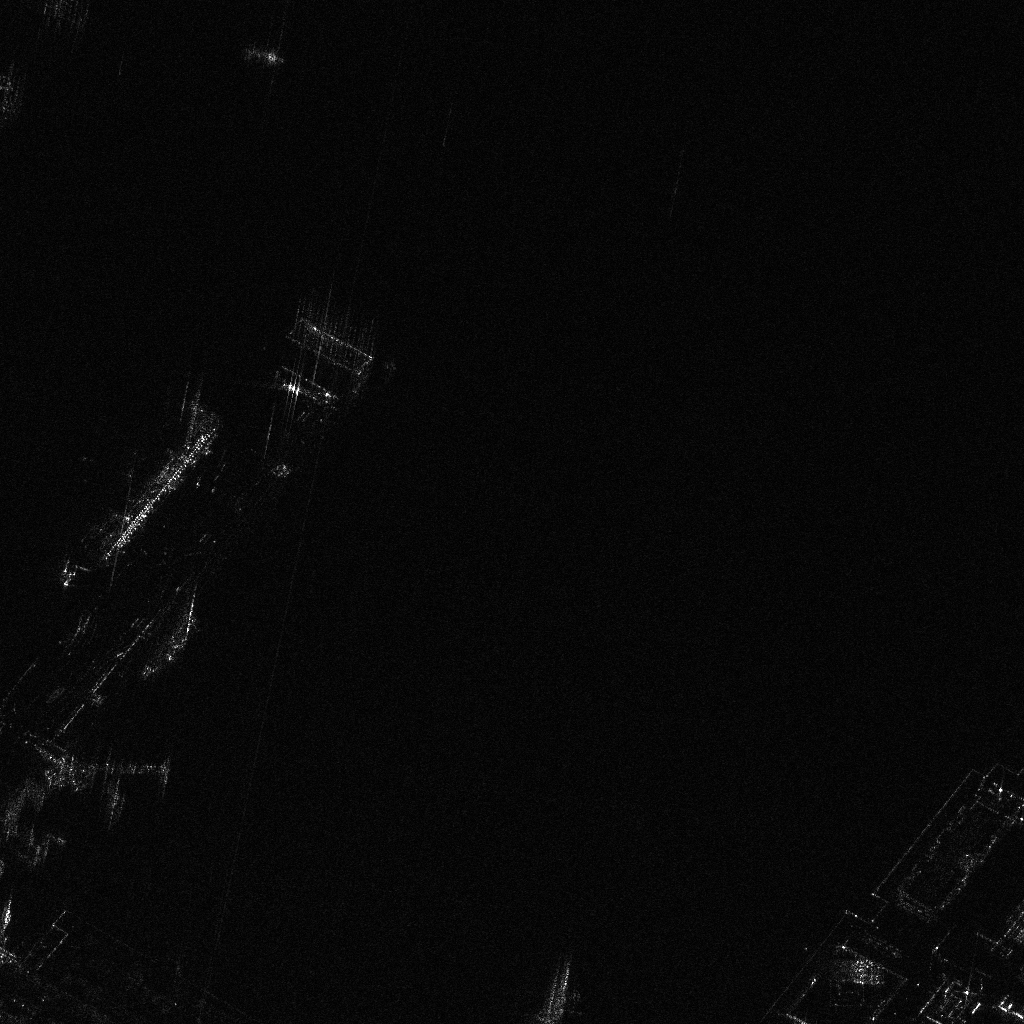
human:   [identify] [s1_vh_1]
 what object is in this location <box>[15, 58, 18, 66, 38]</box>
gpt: <ref>1 large container at the left</ref>

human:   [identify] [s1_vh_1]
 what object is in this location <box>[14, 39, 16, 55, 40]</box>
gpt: <ref>1 medium cell-container at the left</ref>

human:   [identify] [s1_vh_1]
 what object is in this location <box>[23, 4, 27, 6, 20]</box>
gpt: <ref>1 medium container at the top left</ref>